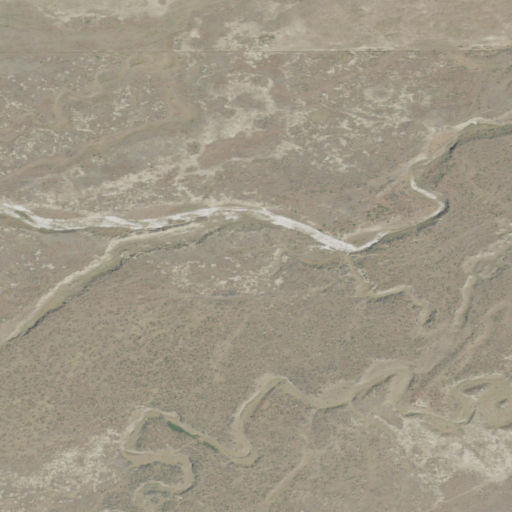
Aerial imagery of valley in Montana named Gibson Coulee containing grassland and shrub